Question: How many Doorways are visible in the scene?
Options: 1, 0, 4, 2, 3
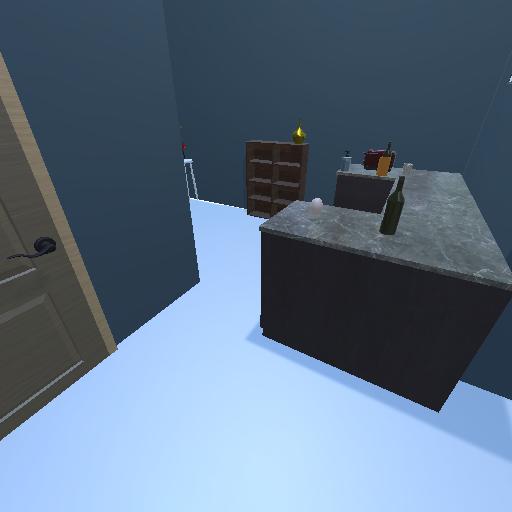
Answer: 1